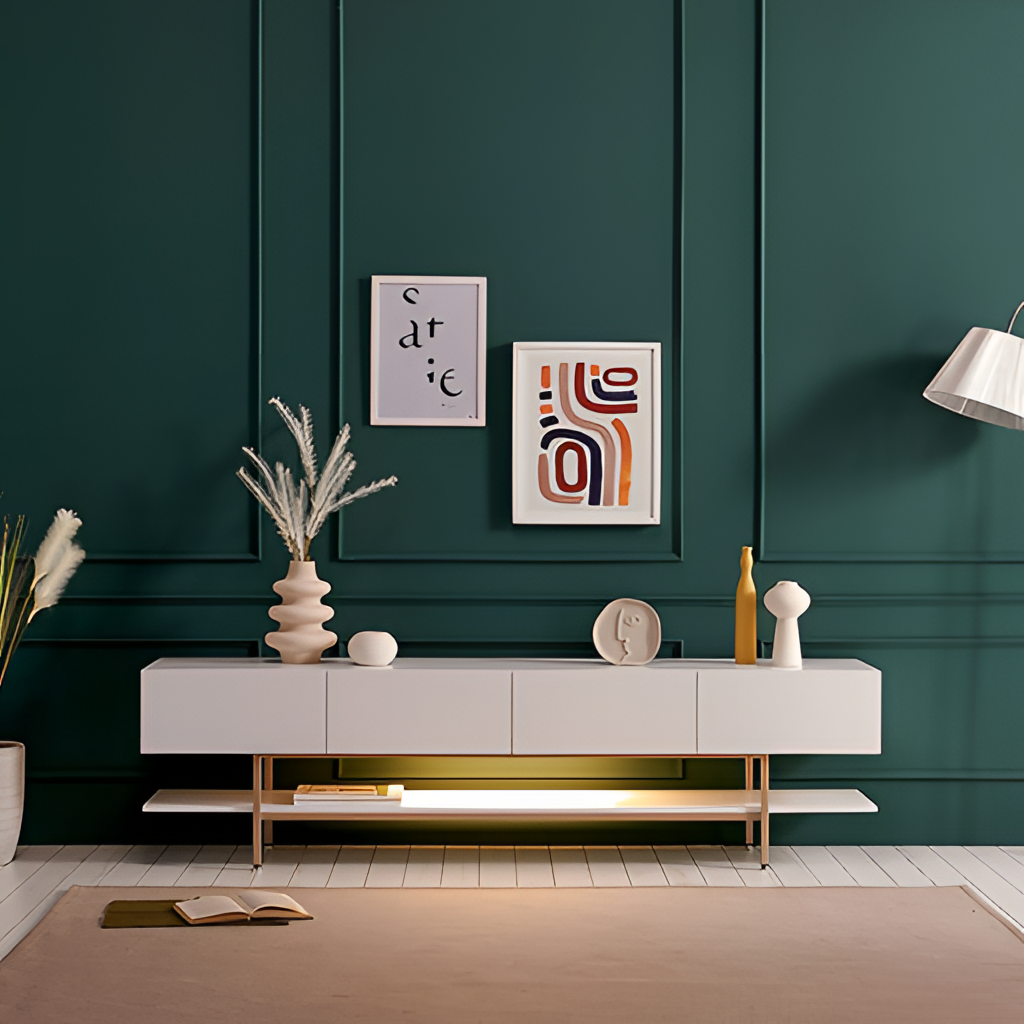
living room, wood console table, wood flooring, with wide plank pattern, modern, green paint wallpaper, with solid pattern